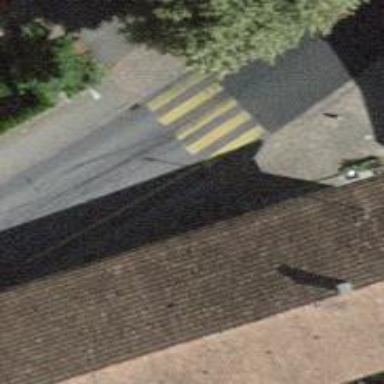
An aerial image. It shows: Zebra crossing on the road.